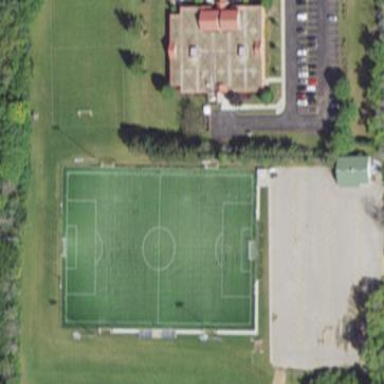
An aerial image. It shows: Soccer pitch for leisure land activities.